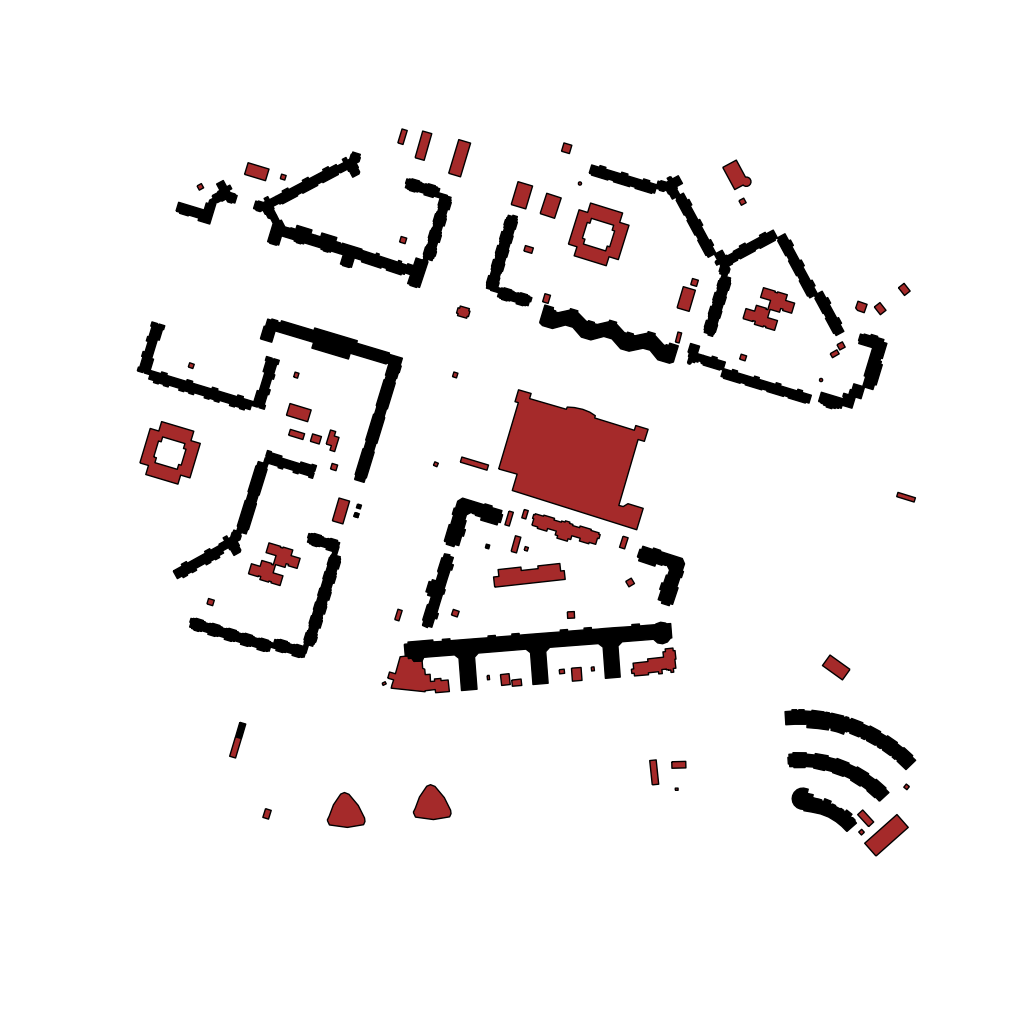
Tags: overhead vector_map, business, recreation, residential, special, modern, soviet, high_rise, individual_rise, low_rise, medium_rise, density_1, Building, Facility, 1.0 km²